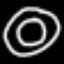
Label: donut